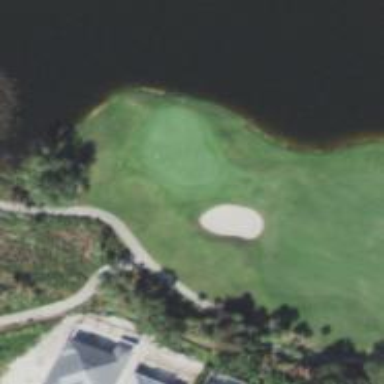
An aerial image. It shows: View of golf hole.